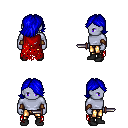
a pixel art fantasy rpg character, male body template, dark elf, purple skin, red tattered cape, gold greaves, blue swoop hairstyle, leather bracers, black shoes, dagger, four views (front, back, left, right), 2x2 character sprite sheet, small pixel art, hard edges, no anti-aliasing